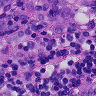
Metastatic tissue present: yes